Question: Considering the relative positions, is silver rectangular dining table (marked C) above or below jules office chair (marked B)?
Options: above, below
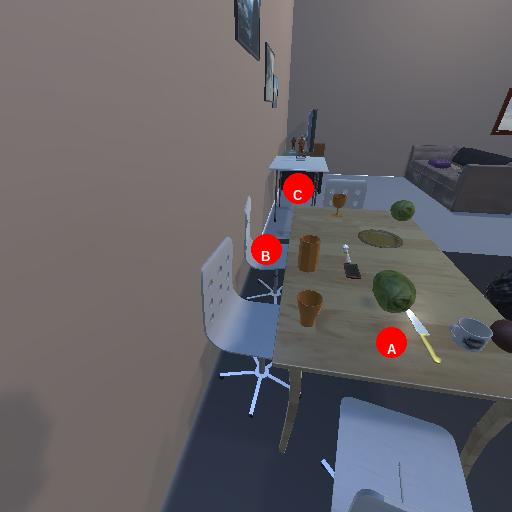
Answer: above